Question: I want to Circle line thickness calculation like this below:

Which method can help me to do so?
Thanks for your reply David. I'm new to emgucv. So I do not know where I'll start. I can do the following image using canny edge. But I can not calculate distance, because I do not know what I would use the code. Which can I use code?
'''
private void button1_Click(object sender, EventArgs e)
{
string strFileName = string.Empty;
OpenFileDialog ofd = new OpenFileDialog();
if (ofd.ShowDialog() == DialogResult.OK)
{
//Load image
Image<Bgr, Byte> img1 = new Image<Bgr, Byte>(ofd.FileName);
//Convert the img1 to grayscale and then filter out the noise
Image<Gray, Byte> gray1 = img1.Convert<Gray, Byte>().PyrDown().PyrUp();
//Canny Edge Detector
Image<Gray, Byte> cannyGray = gray1.Canny(120, 180);
pictureBox1.Image = cannyGray.ToBitmap();
}
}
'''
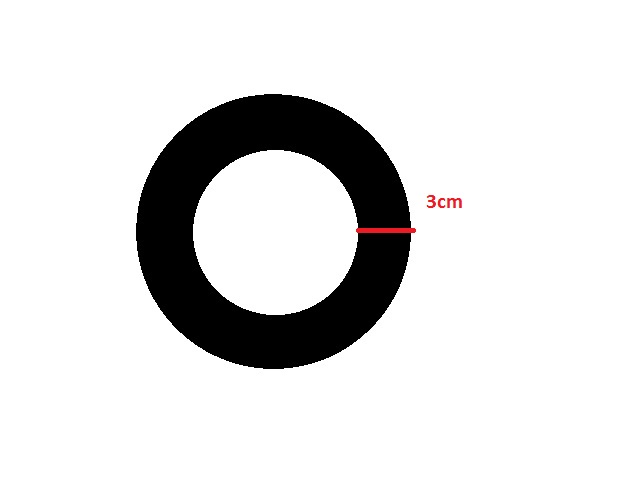
Answer: Let me Guide you a little bit further.
'''
//load image
Image<Gray, Byte> loaded_img = new Image<Gray, byte>(Filename);
Image<Gray, Byte> Thresh_img = loaded_img.CopyBlank();
//threshold to make it binary if necessaray
CvInvoke.cvThreshold(loaded_img.Ptr, Thresh_img.Ptr, 0, 255, Emgu.CV.CvEnum.THRESH.CV_THRESH_OTSU | Emgu.CV.CvEnum.THRESH.CV_THRESH_BINARY);
//get contours of circle
Contour<Point> Circle_cont = Thresh_img.FindContours();
//get height & width of the bounding rectangle
int height_Circle_1 = Circle_cont.BoundingRectangle.Height;
int width_circle_1 = Circle_cont.BoundingRectangle.Width;
Circle_cont = Circle_cont.HNext;
int height_Circle_2 = Circle_cont.BoundingRectangle.Height;
int width_Circle_2 = Circle_cont.BoundingRectangle.Width;
//get ring thicknes in Px
double ring_thickness_1 = Math.Abs(height_Circle_1 - height_Circle_2) / 2;
double ring_thickness_2 = Math.Abs(width_circle_1 - width_Circle_2) / 2;
'''
This should get you the thickness of your ring in Pixels. If you want it in cm you need to scale the Px value with the real Pixel length. I applied this code snippet to your example image and got 56 Pixel for both Thickness values.
I hope this will help you.